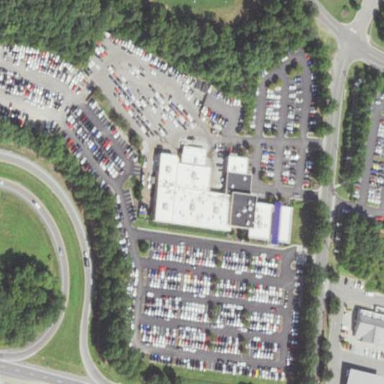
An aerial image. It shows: Car shop building.